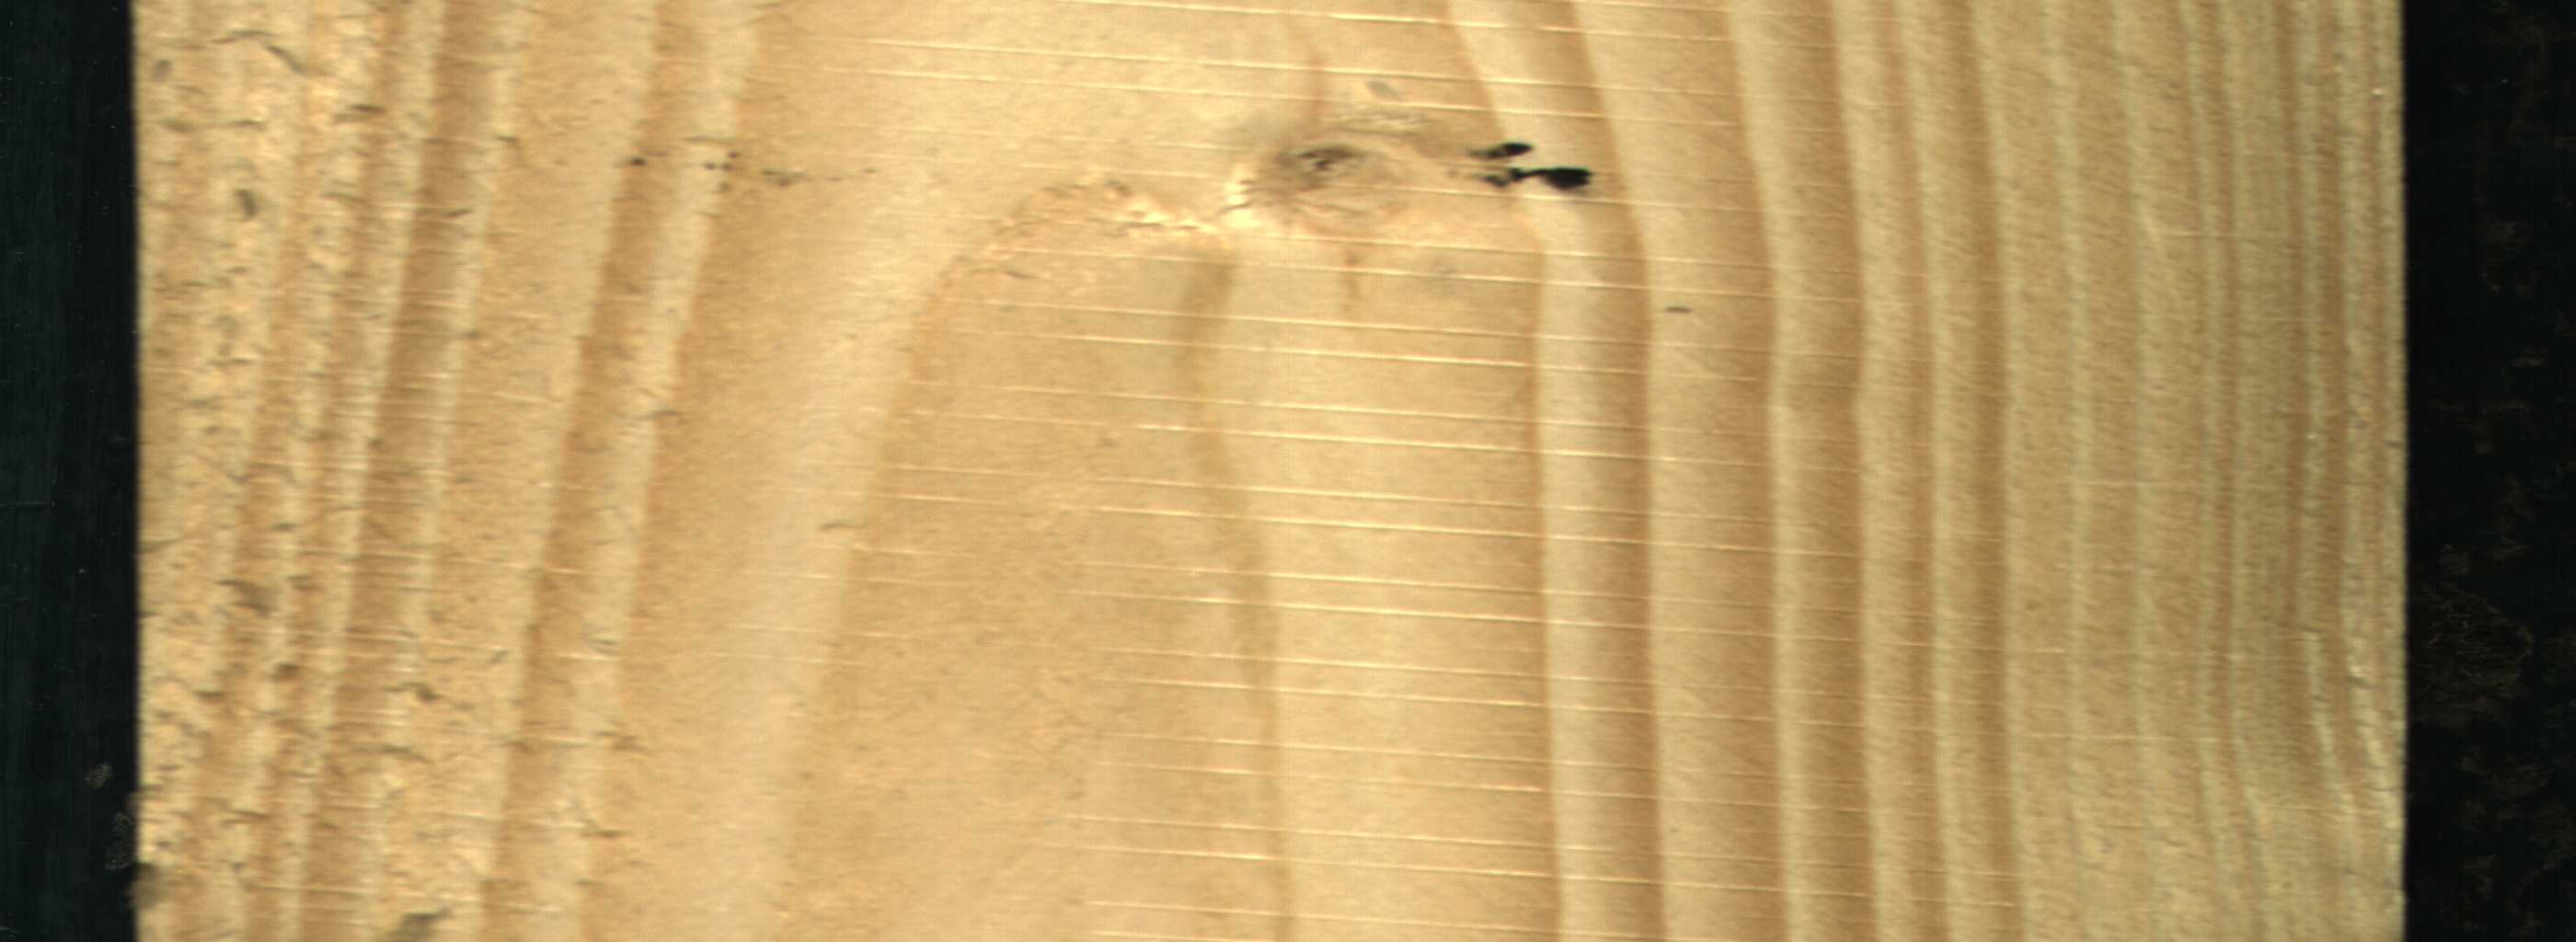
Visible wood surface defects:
Live_Knot